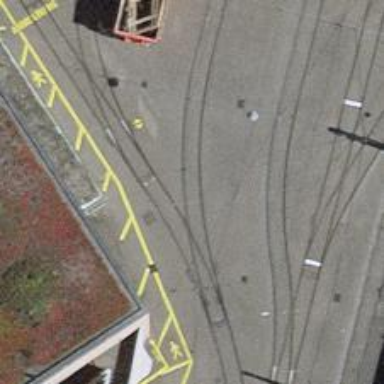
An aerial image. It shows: Tram railway with one track in service yard. The railway is electrified with contact line.